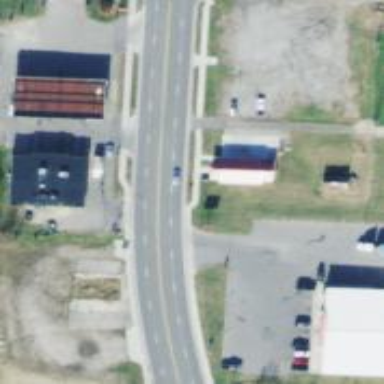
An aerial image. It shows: Crossing road.